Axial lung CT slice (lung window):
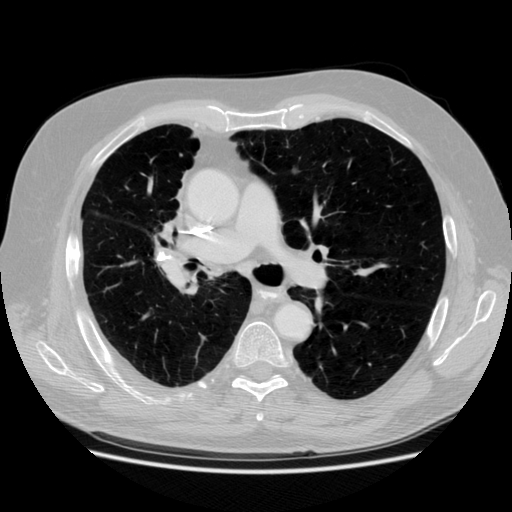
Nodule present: no